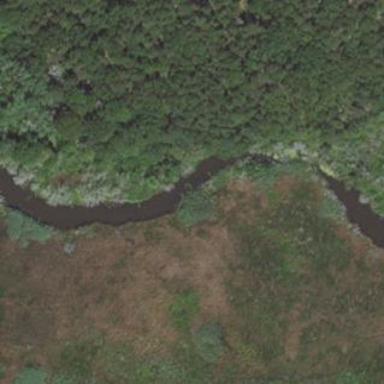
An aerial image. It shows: Wetland area characterized by wet meadow.